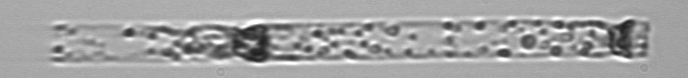
Label: Dactyliosolen_blavyanus